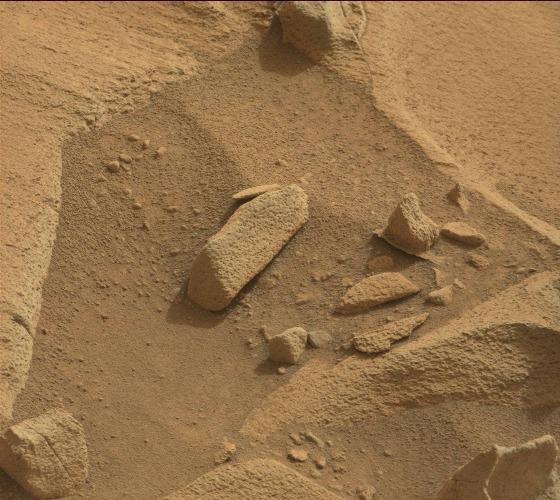
Terrain classes present: Bedrock, Gravel / Sand / Soil, Rock, Shadow